Question: I'm using Jquery UI's autocomplete, and I can see the proper JSON data coming back in Firebug. However, nothing's coming back to the textbox.
My JavaScript:
'''
$(function() {
function log( message ) {
$( "<div/>" ).text( message ).prependTo( "#log" );
}
$("#tags").autocomplete({
source: function(request, response){
$.ajax ({
url: "/projectlist",
dataType: "json",
data: {style: "full", maxRows: 12, term: request.term}
});
}
})
});
'''
You can see that from the snippet JSON data is being returned. But nothing is being displayed in the results table. Which should look like the the JQuery autocomplete example <URL>

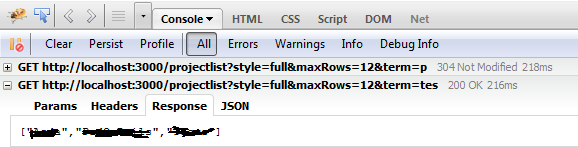
Answer: Noyhing is displayed because you return nothing i think: you must add e success function to your ajax call (i added an example of a success response, if you tell us how your json is tructured i could help you better. in any case you must return an array of objects, and each object should have a property named 'label' and one named 'value':
'''
$("#tags").autocomplete({
source: function(request, response) {
$.ajax({
url: "/projectlist",
dataType: "json",
data: {
style: "full",
maxRows: 12,
term: request.term
},
success: function(data) {
var results = [];
$.each(data, function(i, item) {
var itemToAdd = {
value: item,
label: item
};
results.push(itemToAdd);
});
return response(results);
}
});
}
});
'''
I set up a fiddle here: <URL>